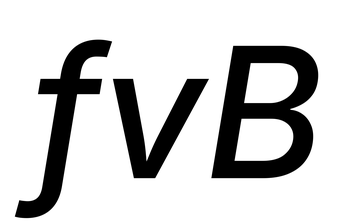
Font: Inter-Italic_Medium_Italic